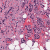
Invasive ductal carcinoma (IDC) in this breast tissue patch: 1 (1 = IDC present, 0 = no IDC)